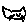
Label: cat